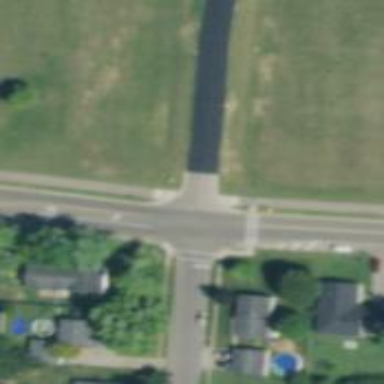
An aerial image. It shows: Uncontrolled footway crossing with zebra markings.